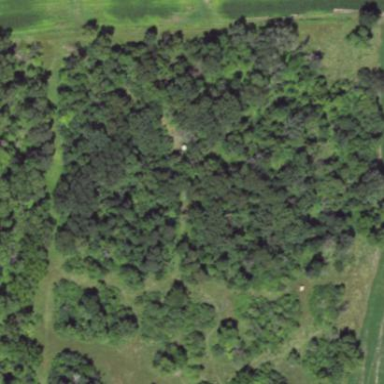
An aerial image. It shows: Mixed woodland area with variety of leaf cycles.